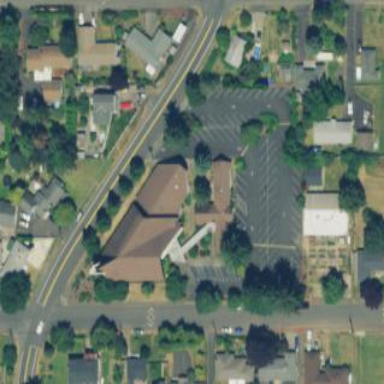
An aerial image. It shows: Building that serves as place of worship.